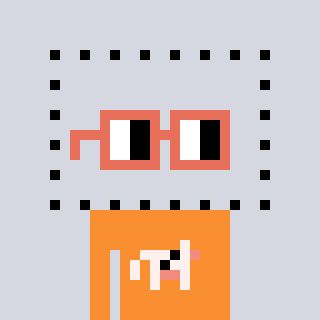
a pixel art character with square orange glasses, a void-shaped head and a orange-colored body on a cool background